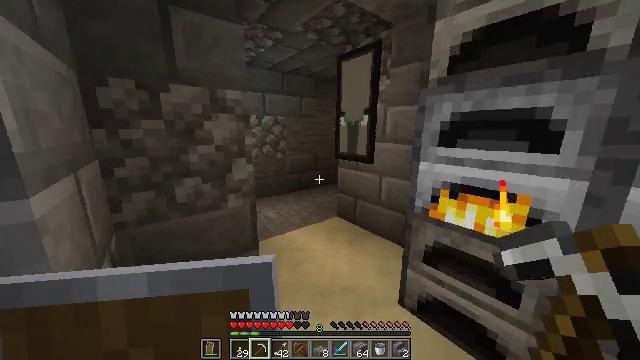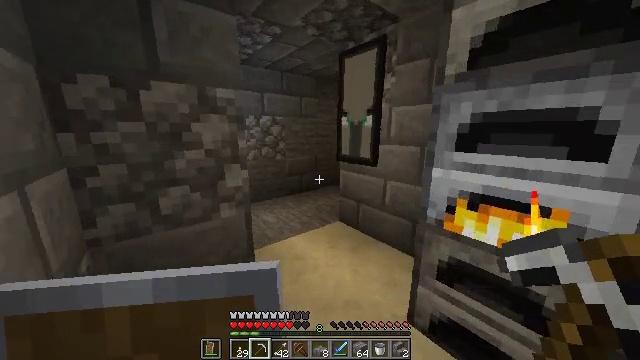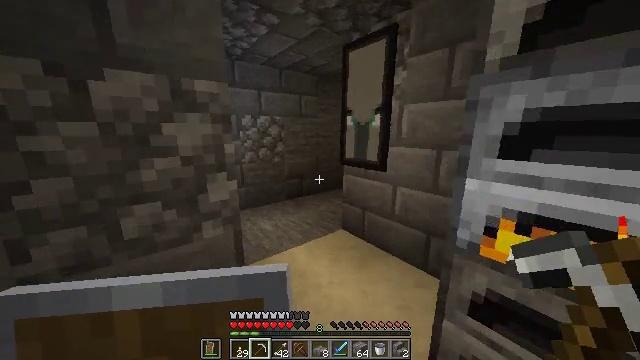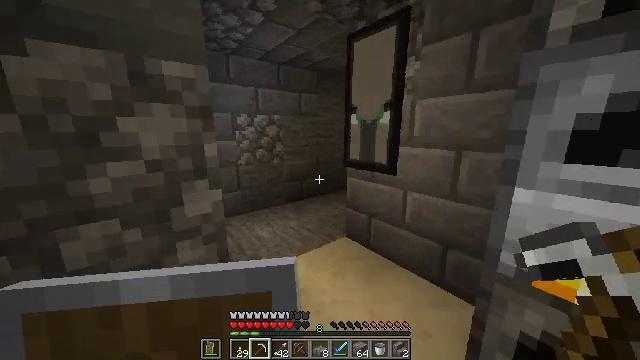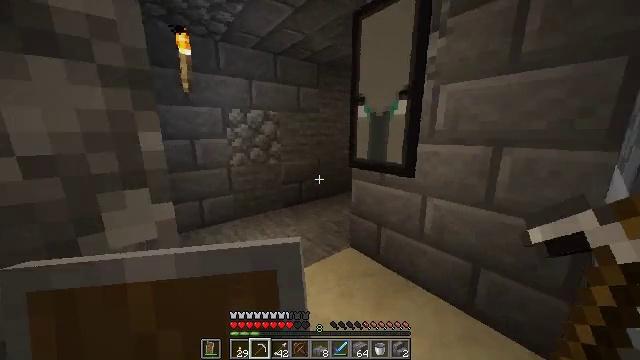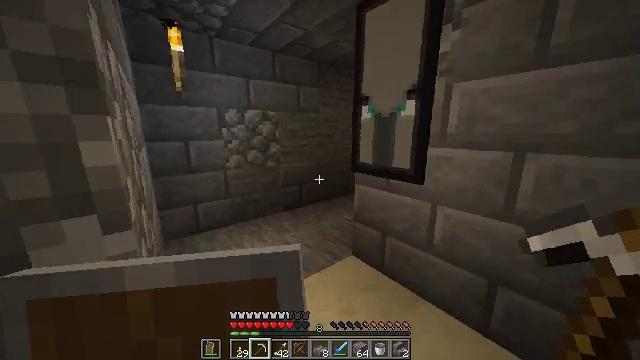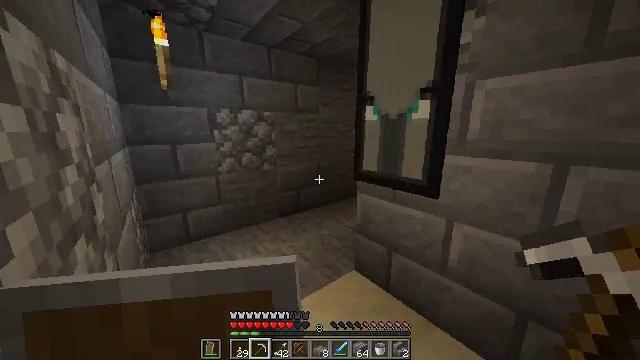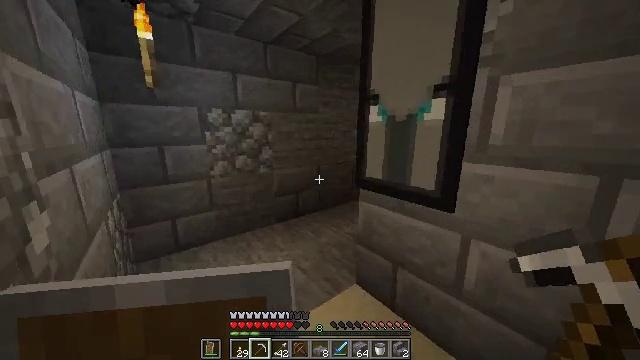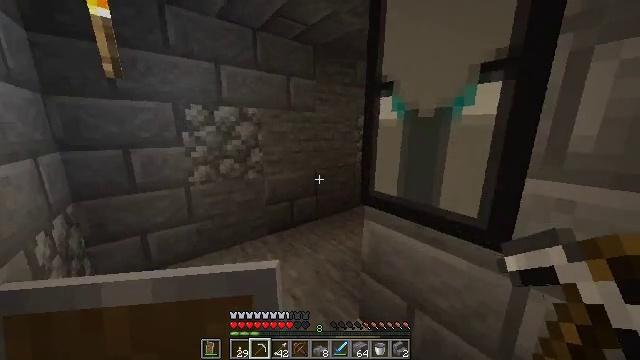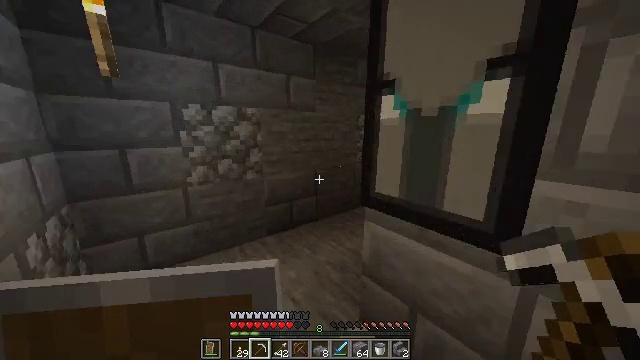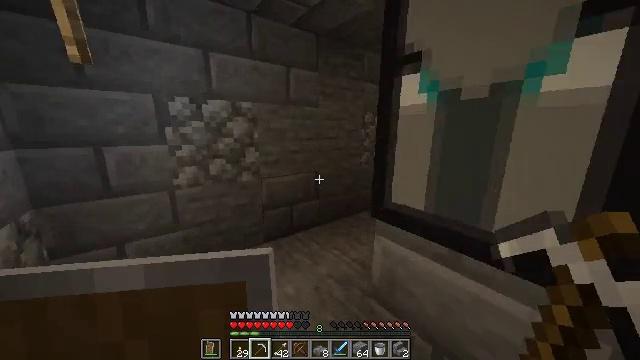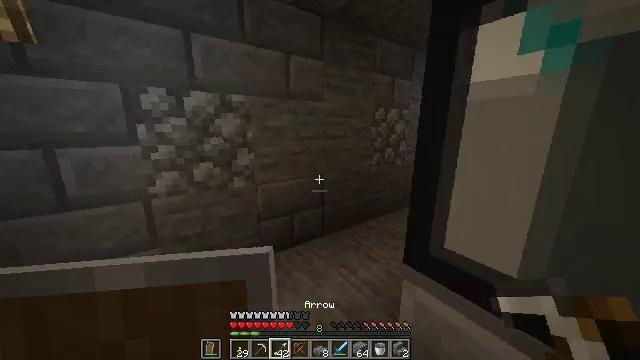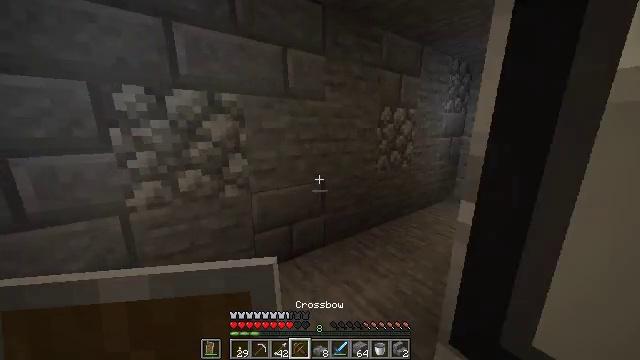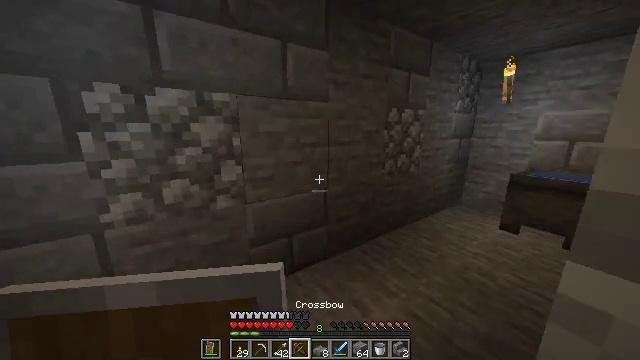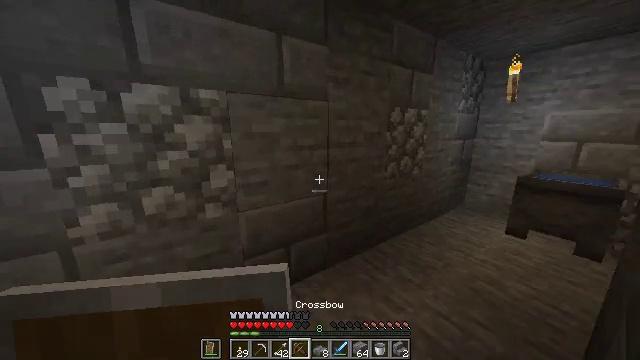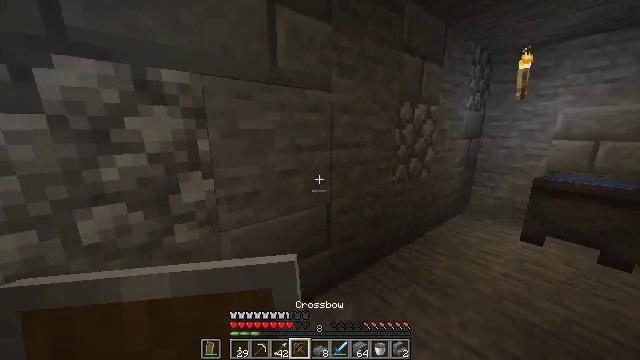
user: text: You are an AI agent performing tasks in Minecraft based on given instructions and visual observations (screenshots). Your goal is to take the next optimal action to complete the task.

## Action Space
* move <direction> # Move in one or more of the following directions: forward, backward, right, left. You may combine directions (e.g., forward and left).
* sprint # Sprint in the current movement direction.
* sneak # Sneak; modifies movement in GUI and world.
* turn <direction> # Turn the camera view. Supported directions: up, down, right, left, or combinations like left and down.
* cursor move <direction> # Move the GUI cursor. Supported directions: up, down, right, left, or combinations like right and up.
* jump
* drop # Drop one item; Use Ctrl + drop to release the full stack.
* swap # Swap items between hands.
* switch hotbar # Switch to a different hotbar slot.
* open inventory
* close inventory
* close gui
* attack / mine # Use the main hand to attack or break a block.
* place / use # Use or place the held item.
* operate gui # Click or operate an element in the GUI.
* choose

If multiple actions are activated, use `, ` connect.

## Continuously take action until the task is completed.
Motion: motion action
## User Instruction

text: Make stone brick stairs with stone bricks.
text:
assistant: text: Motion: move forward
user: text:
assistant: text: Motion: move forward
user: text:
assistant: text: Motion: move forward
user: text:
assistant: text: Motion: move forward
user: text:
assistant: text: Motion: move forward
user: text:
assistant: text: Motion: move forward
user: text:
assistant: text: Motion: move forward
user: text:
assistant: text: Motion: move forward
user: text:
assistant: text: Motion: move forward
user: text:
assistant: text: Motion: move forward, turn left
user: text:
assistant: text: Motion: move forward, turn left
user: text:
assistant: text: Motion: move forward
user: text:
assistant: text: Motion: move forward
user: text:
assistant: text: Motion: move forward
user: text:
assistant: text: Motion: move forward and move left, turn right
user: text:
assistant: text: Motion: move forward and move left, turn right
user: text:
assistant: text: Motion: move forward and move left, turn right and down
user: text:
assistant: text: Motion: move forward and move left, turn right
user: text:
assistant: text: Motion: move forward and move left, turn right
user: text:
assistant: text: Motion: move forward, turn right and down
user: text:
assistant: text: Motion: move forward, turn right and down
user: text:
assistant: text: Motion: move forward, turn right
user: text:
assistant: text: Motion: turn right
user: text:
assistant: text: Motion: turn right
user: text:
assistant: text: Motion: turn right
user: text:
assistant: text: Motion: no_op
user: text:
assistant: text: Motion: no_op
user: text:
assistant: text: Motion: no_op
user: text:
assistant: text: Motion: no_op
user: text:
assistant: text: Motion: move forward